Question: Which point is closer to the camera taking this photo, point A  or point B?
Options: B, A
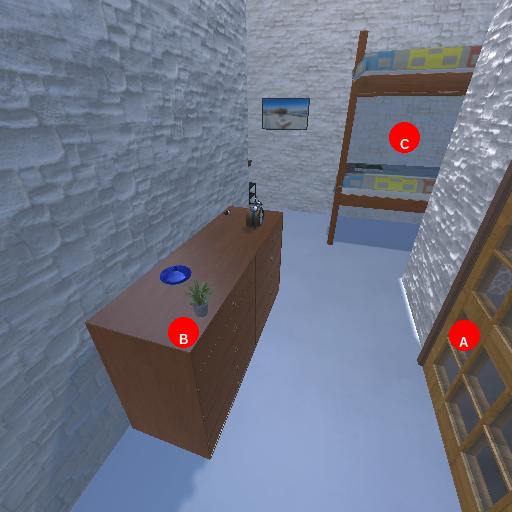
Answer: B